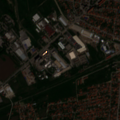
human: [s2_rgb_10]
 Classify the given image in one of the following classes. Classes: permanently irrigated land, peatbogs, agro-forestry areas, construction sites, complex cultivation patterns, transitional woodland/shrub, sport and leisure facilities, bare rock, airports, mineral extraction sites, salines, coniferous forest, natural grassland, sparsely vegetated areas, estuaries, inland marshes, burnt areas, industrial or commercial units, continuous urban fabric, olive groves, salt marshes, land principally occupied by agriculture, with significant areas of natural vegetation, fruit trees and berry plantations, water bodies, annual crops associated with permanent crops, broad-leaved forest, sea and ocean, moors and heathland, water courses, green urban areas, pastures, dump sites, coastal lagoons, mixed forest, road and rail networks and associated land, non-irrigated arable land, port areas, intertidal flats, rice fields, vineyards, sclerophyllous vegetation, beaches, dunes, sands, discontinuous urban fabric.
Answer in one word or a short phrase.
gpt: discontinuous urban fabric, industrial or commercial units, non-irrigated arable land, pastures, complex cultivation patterns